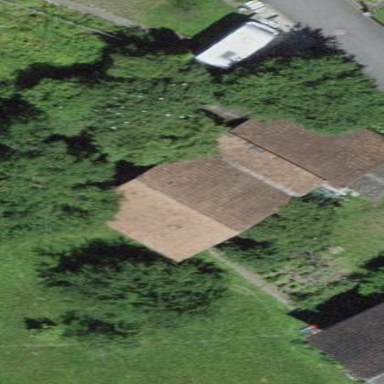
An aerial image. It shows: Rural barn.